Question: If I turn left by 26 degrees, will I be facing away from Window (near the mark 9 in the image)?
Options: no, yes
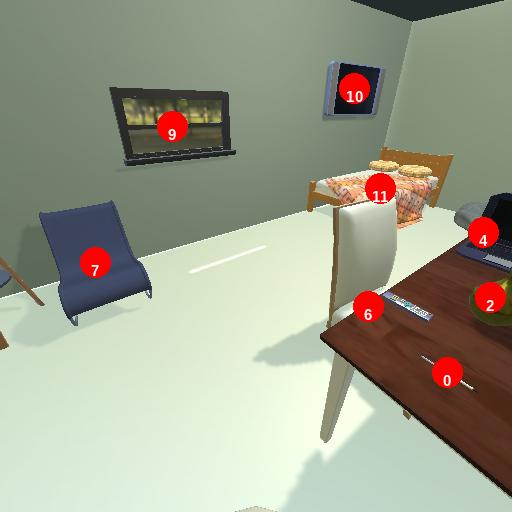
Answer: no